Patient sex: M
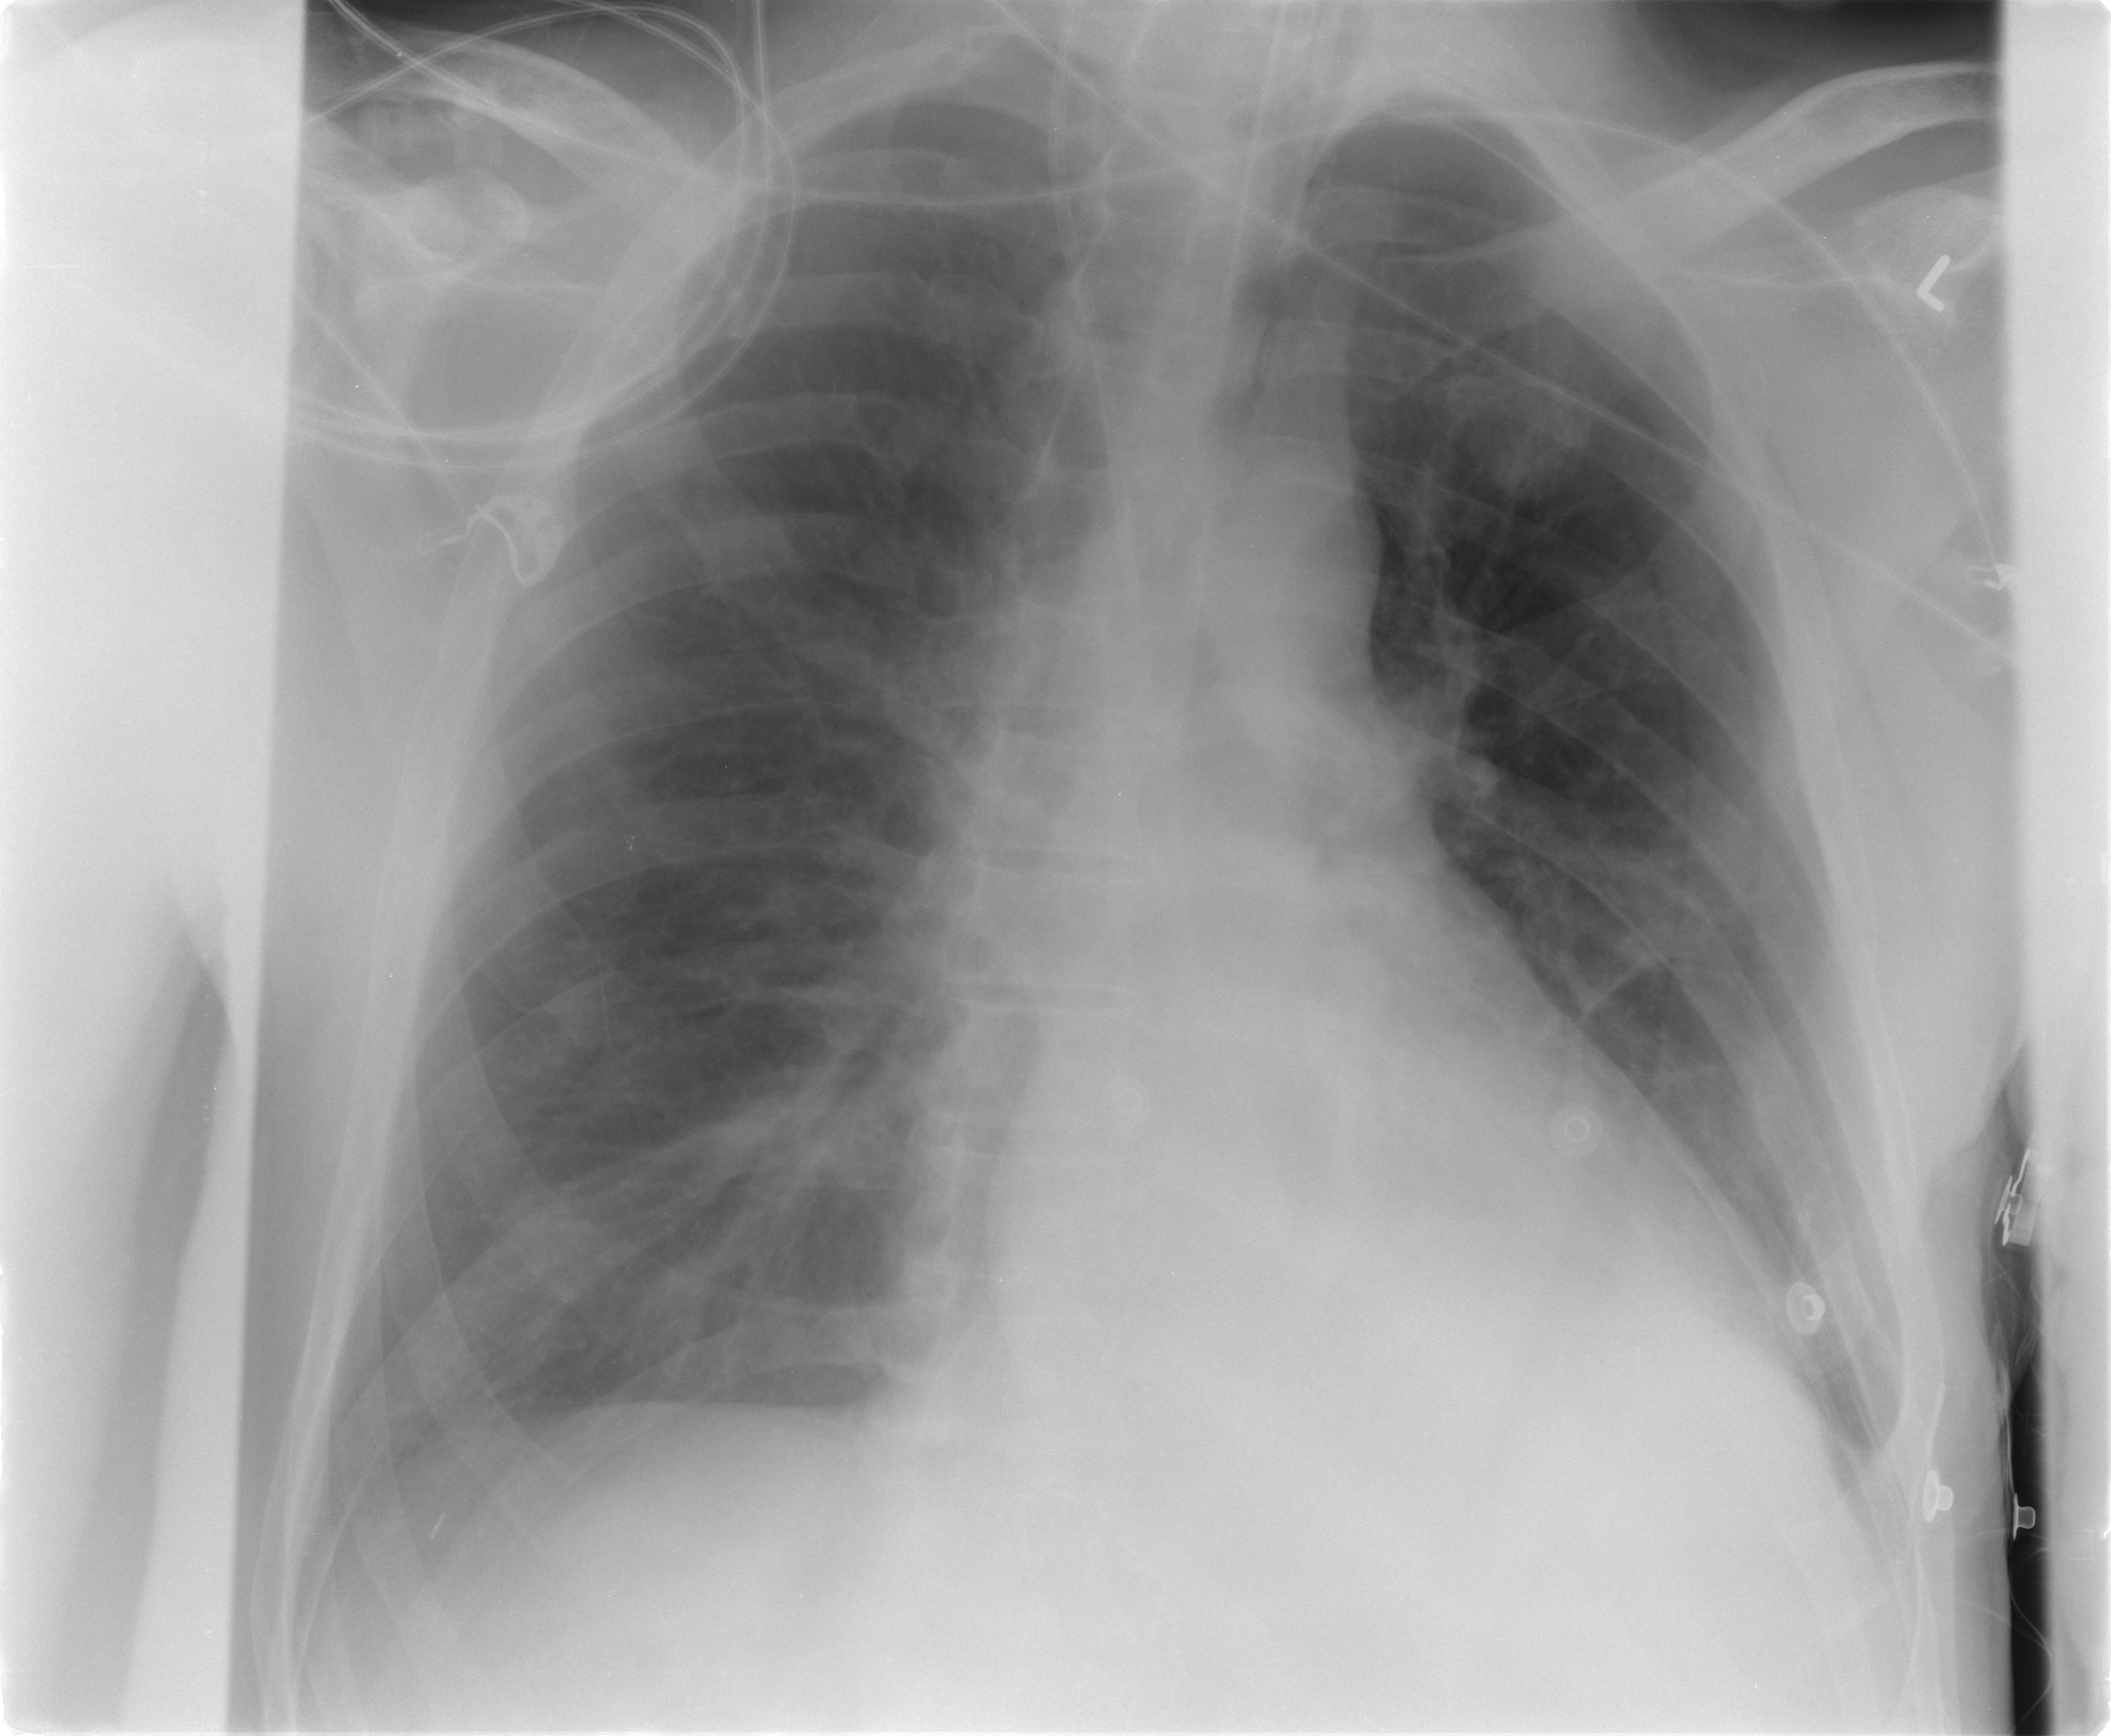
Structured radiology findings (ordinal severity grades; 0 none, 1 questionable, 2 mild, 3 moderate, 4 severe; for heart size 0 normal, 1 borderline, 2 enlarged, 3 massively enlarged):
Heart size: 1
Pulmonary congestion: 0
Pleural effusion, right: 0
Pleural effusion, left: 1
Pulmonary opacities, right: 0
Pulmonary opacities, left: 0
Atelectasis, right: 2
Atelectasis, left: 0